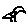
Label: bird